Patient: sex F, age 65
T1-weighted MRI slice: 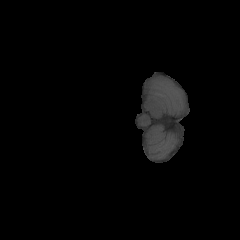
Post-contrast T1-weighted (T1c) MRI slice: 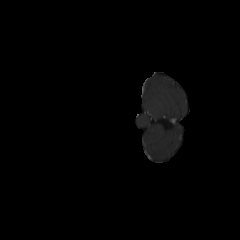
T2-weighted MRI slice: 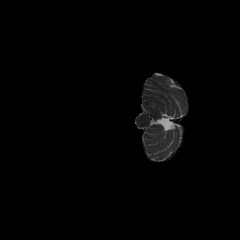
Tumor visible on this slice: no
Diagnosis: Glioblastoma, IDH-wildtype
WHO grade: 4